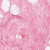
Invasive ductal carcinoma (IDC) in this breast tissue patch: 0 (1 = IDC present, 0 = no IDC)